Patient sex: M
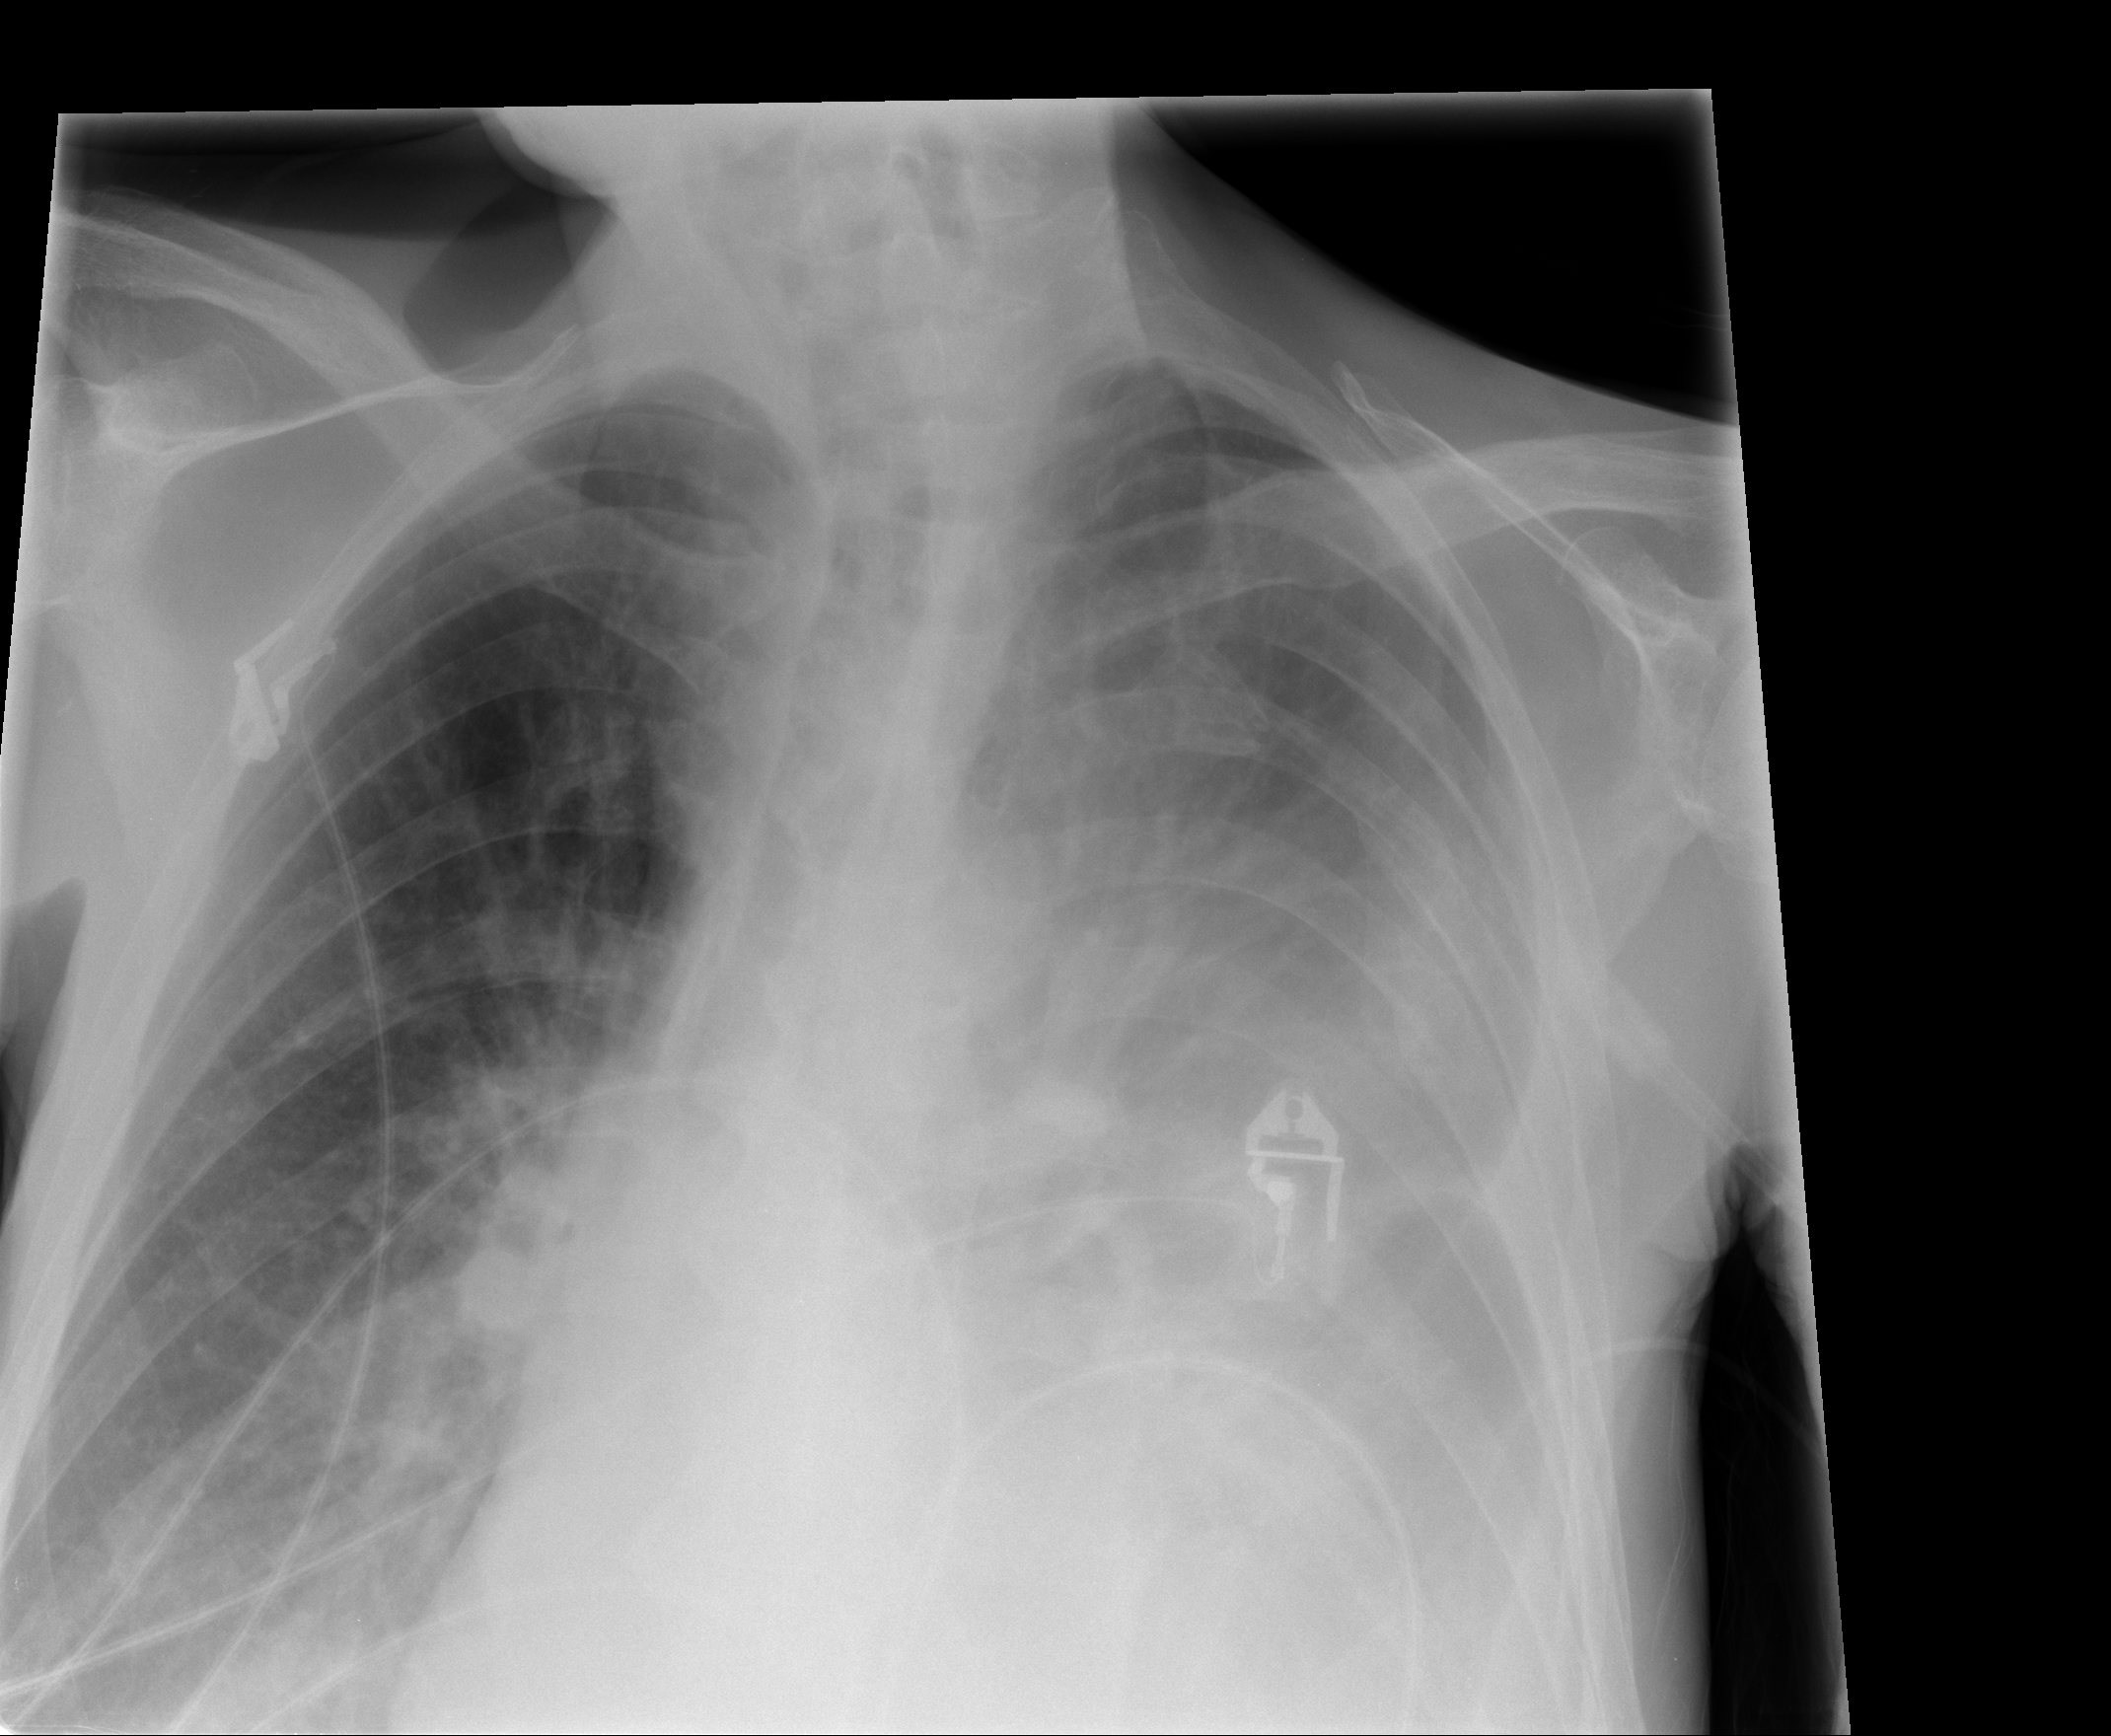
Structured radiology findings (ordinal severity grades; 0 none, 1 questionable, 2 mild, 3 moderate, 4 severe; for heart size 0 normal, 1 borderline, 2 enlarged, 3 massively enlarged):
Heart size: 0
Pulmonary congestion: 0
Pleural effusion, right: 0
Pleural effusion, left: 3
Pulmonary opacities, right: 0
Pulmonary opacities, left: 1
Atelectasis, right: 0
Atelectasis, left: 3